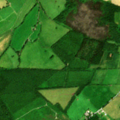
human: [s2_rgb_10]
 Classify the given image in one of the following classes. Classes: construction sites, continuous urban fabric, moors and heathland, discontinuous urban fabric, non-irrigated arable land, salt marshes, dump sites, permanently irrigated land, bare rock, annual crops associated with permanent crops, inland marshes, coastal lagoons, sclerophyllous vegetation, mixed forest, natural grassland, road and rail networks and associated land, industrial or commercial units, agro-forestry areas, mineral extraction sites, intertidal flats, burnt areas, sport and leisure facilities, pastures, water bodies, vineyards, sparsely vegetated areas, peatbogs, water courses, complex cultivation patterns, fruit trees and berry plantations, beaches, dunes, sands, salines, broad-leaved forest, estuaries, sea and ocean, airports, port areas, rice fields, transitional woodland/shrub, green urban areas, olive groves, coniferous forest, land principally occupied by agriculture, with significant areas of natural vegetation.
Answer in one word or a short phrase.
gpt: pastures, mixed forest